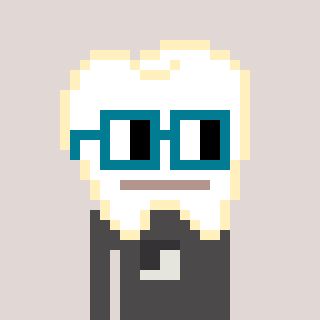
a pixel art character with square dark green glasses, a tooth-shaped head and a grayscale-colored body on a warm background